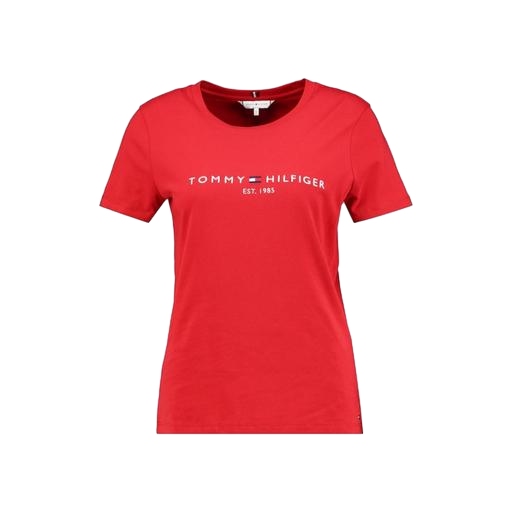
red t-shirt woman, red graphic tee, regular t-shirt, white background